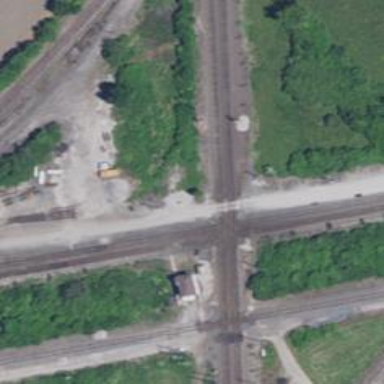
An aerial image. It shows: Railway crossing.